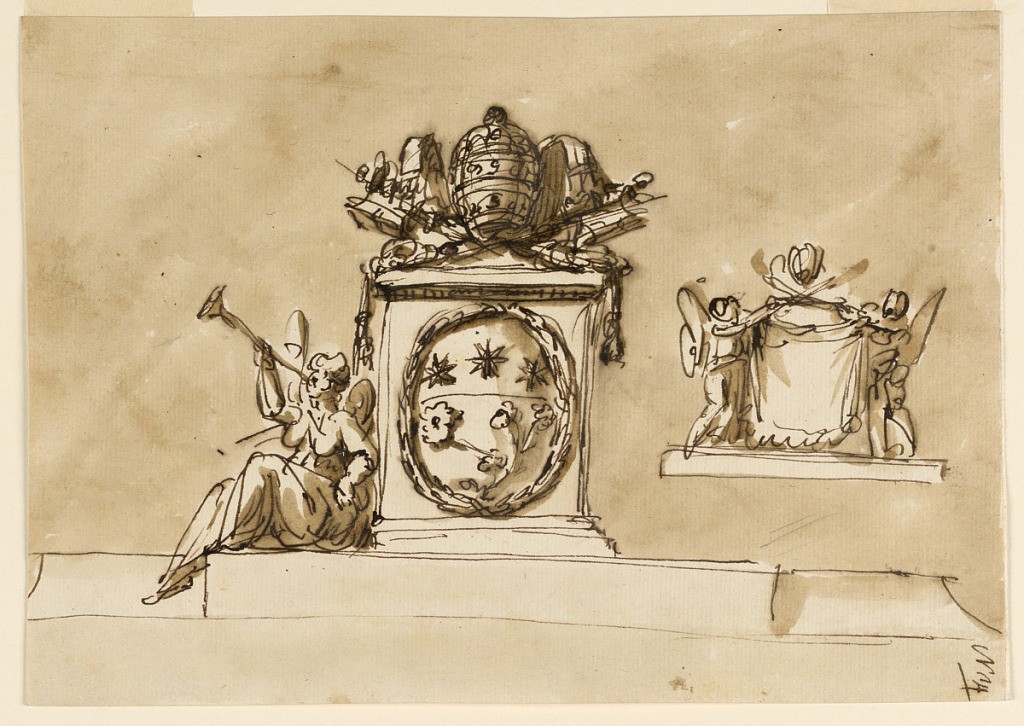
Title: Coat of arms of Pope Pius VI
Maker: Giuseppe Barberi, Italian, 1746–1809
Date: ca. 1786
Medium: Pen and brown ink, brush and brown wash
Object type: Drawing
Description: Upon a broad base rises a pedestal in the center, with the coat of arms of the pope in a wreath at the front. On top the keys and the tiara. At left, upon the base, sits a winged female genius, blowing the trumpet. At right is a sketch: two winged figures standing upon a base support a drapery and the two crossed keys. On top the tiara. Usual background.